Question: I have to implement the following functionality. See the picture.

Can I change the functionality of Navigation drawer? I haven't any found fix for my problem.
I hope you can help me, thanks in advance.
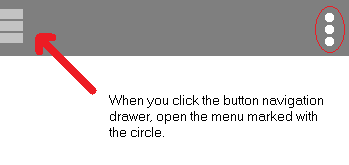
Answer: Yes it's possible. However I advise you against it because it kind of breaks the UI.
If you choose to do it though, first you need to be able to access the overflow menu (circled button). <URL>, so I'll just provide a style.xml snippet:
'''
<style name="AppTheme" parent="Theme.AppCompat.Light.DarkActionBar">
<item name="android:actionOverflowButtonStyle">@style/Overflow</item>
</style>
<style name="Overflow" parent="Widget.AppCompat.ActionBar">
<item name="android:contentDescription">OVERFLOW</item>
</style>
'''
Then, when the home (navigation drawer) button is clicked you open the overflow menu:
'''
@Override
public boolean onOptionsItemSelected(MenuItem item) {
if (item.getItemId() == android.R.id.home) {
final View decor = getWindow().getDecorView();
ArrayList<View> results = new ArrayList<>();
decor.findViewsWithText(results, "OVERFLOW",
View.FIND_VIEWS_WITH_CONTENT_DESCRIPTION);
if (results.size() == 1) {
results.get(0).performClick();
return true;
}
}
return super.onOptionsItemSelected(item);
}
'''